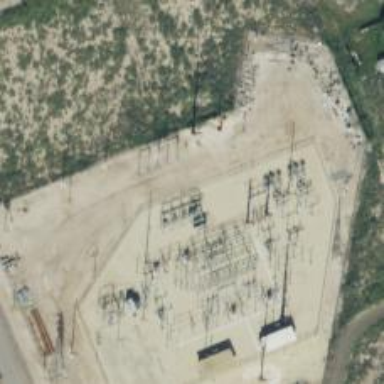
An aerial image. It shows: Switch used for power control.